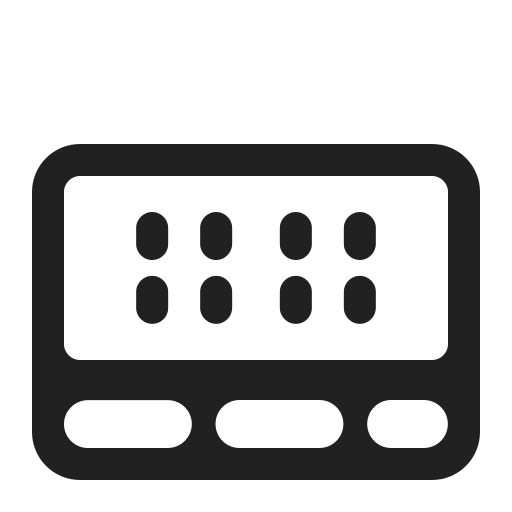
pager high contrast